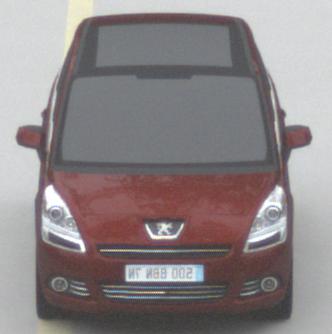
Make: Peugeot
Model: 5008 120 VTi
Detailed model: 5008 (I) Van
Model produced from: 2009/10
Model produced until: 2011/07
Doors: 5
Color: red
Road condition: dry road
Daytime: midday
Contrast: low contrast